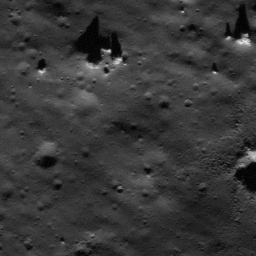
Pit: Schomberger A 1
Host crater: Schomberger A
Host type: impact_melt
Lunar coordinates: latitude -78.058, longitude 25.344